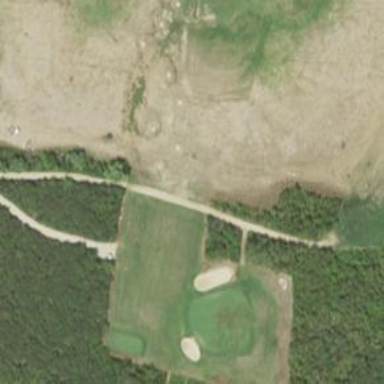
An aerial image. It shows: Path used for both walking and golf.